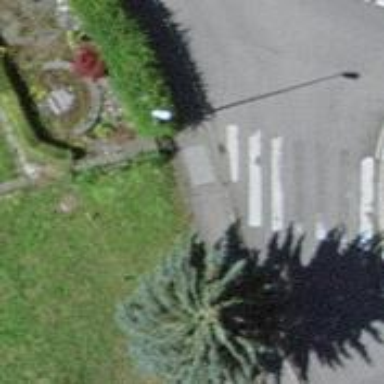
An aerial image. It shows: Kerb barrier.